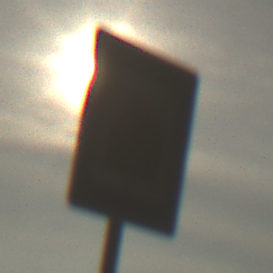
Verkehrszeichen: Tunnel
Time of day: SunriseSunset
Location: Outdoor (Suburban)
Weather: PartlyCloudy
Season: NotSpecified
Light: Natural